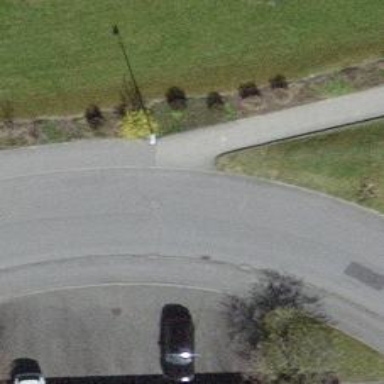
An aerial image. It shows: Kerb barrier.